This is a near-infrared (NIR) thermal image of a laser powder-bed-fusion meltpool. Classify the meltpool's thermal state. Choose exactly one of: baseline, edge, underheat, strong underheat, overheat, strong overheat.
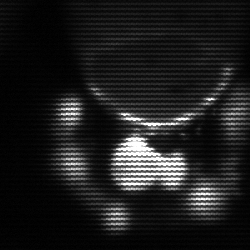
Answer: edge